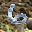
Label: 6